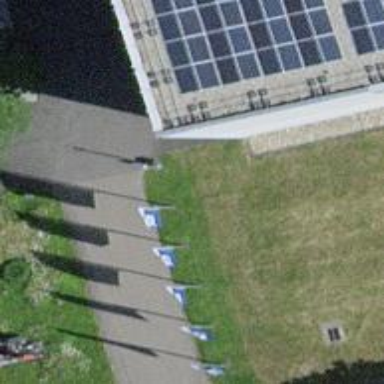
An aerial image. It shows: Flagpole structure.